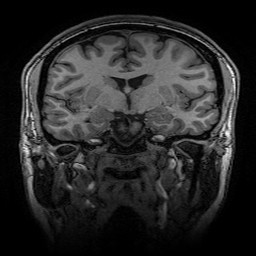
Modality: T1w
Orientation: sagittal
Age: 31
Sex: female
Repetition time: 0.0077 s
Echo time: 0.0034 s